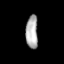
Tissue: lung
Cell type: Epithelial cells
Senescence score: 0.6029
Nuclear area (px): 397
Mean DAPI intensity: 172.285